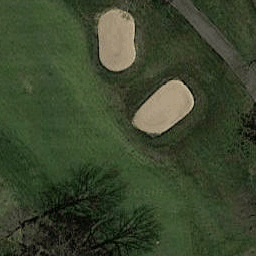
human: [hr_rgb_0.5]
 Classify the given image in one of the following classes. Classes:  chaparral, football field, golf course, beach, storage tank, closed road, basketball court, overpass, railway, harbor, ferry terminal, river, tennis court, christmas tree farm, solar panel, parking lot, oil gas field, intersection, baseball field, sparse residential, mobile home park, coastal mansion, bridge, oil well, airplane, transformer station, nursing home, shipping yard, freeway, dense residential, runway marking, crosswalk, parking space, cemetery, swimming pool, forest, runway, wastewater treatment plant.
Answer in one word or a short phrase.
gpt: golf course